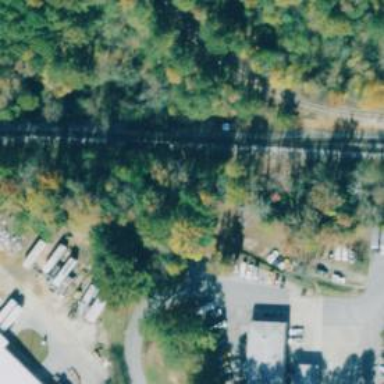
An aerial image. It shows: Railway track.